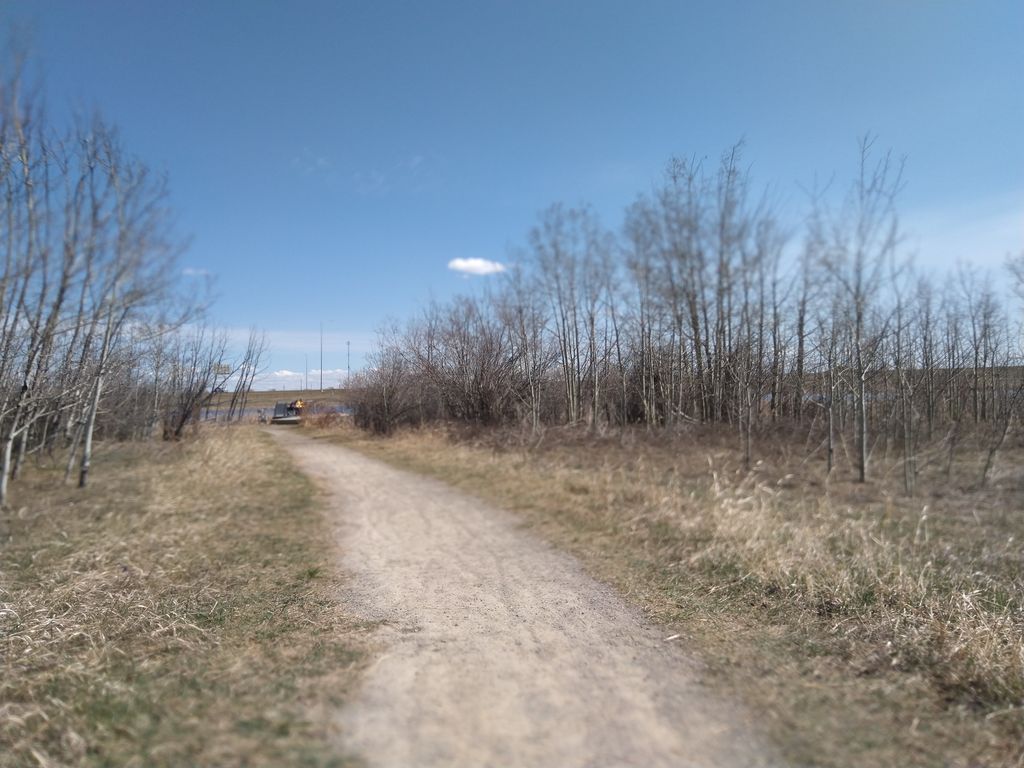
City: calgary